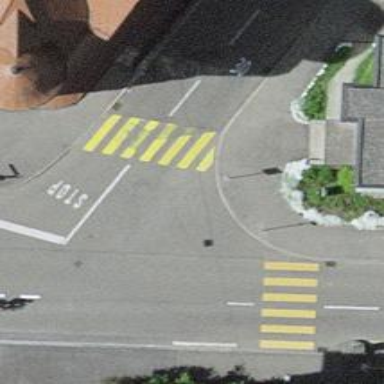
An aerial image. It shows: Marked crossing with zebra stripes on the road.